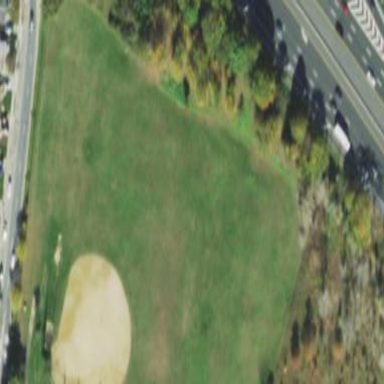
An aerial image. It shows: Baseball pitch for leisure land.